Aerial crown-view tile of a tropical tree (Barro Colorado Island, Panama), acquired 20250512:
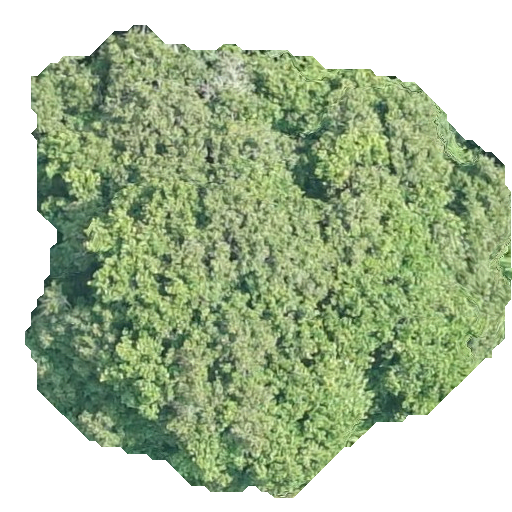
Species: Prioria copaifera
GBIF accepted scientific name: Prioria copaifera
Crown area: 252.831 m²